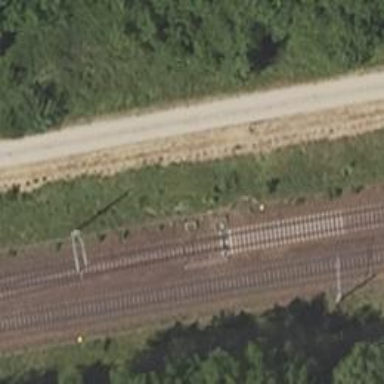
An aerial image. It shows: Railway switch.